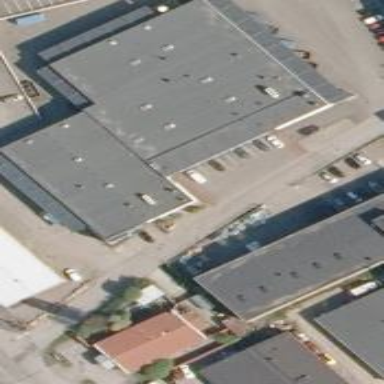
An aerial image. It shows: Industrial building.